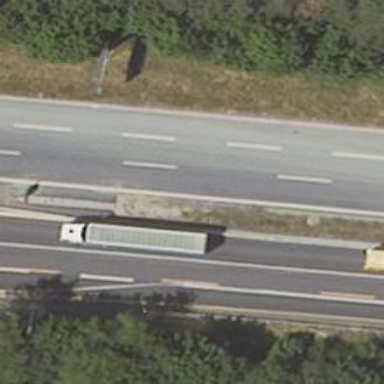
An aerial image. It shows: Asphalt motorway.